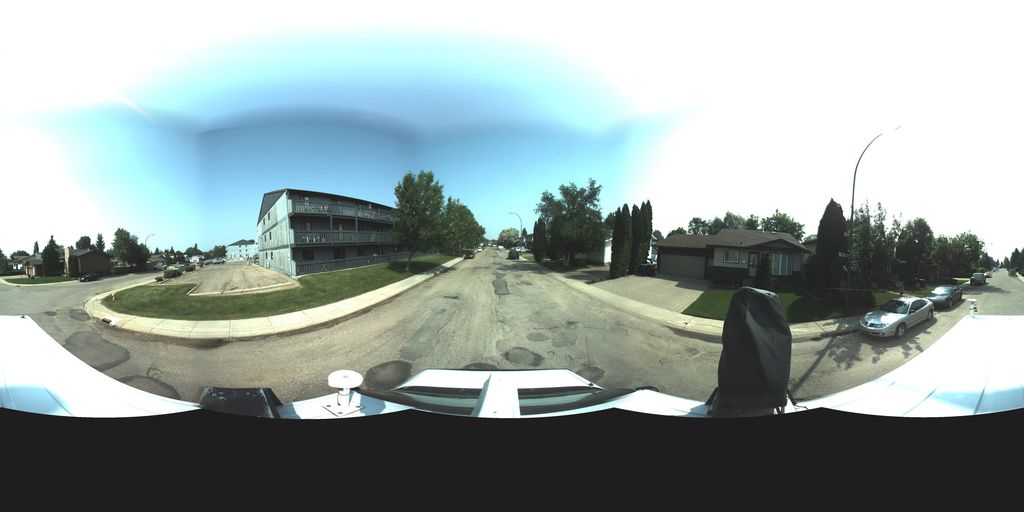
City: saskatoon